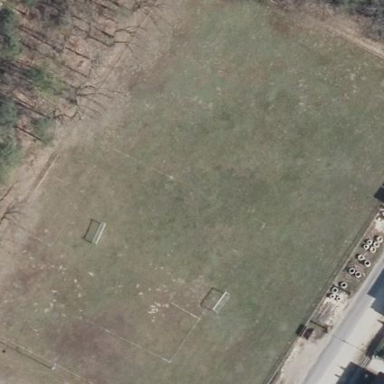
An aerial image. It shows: Soccer pitch for leisureland activities.